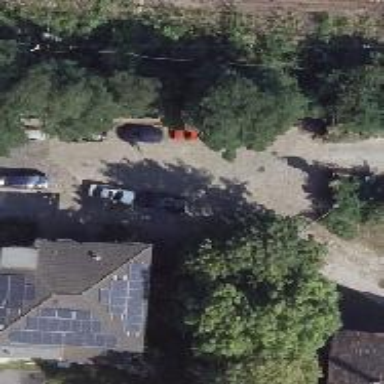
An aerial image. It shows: Driveway.